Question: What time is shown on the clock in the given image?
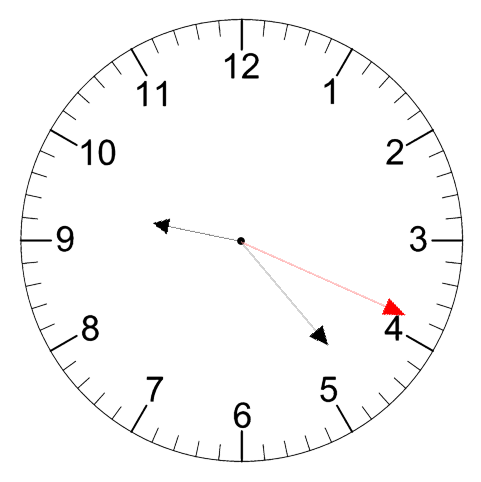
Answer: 09:23:19